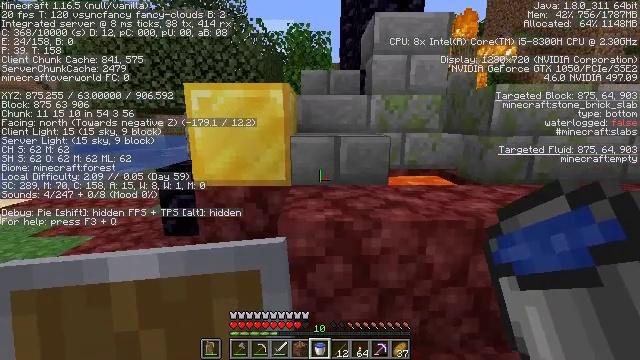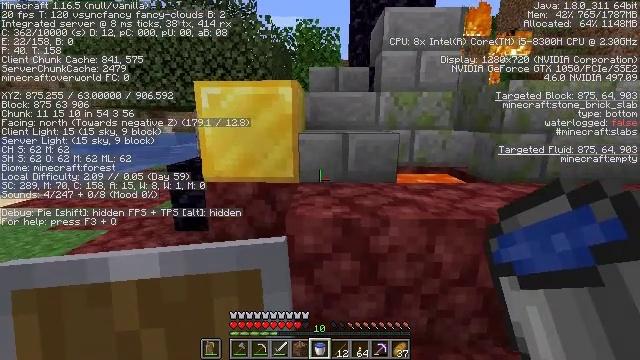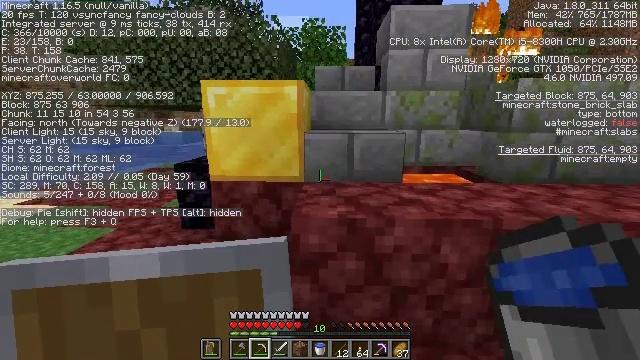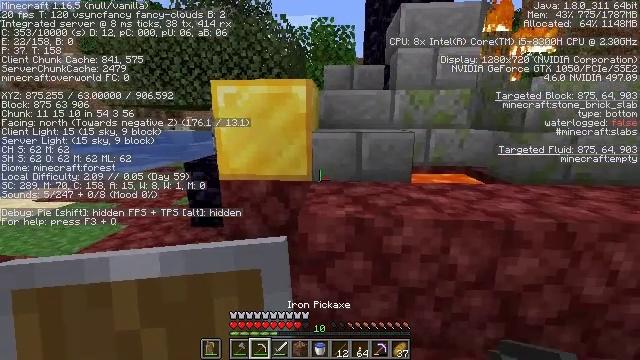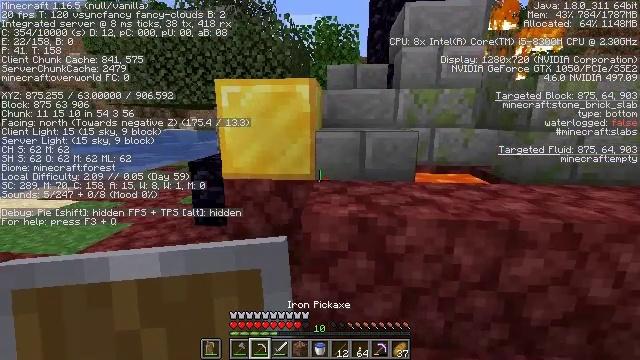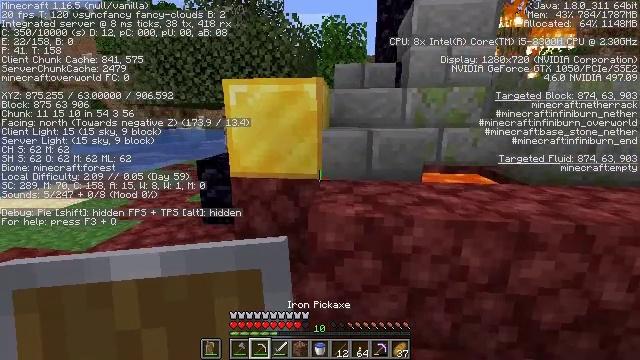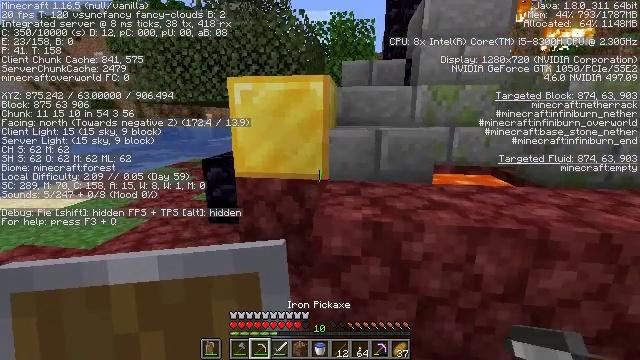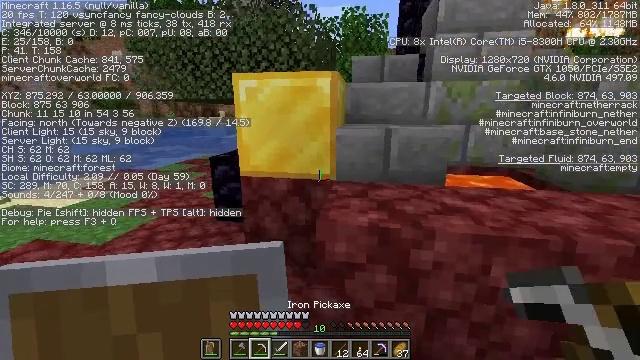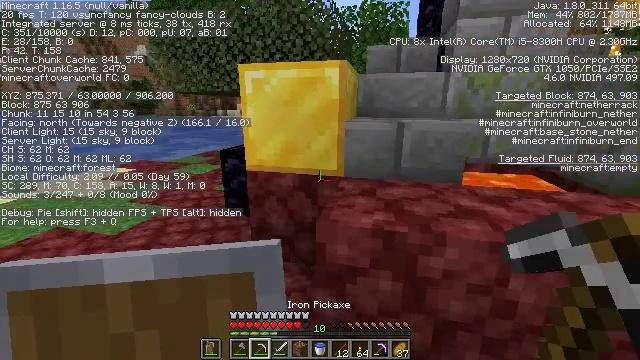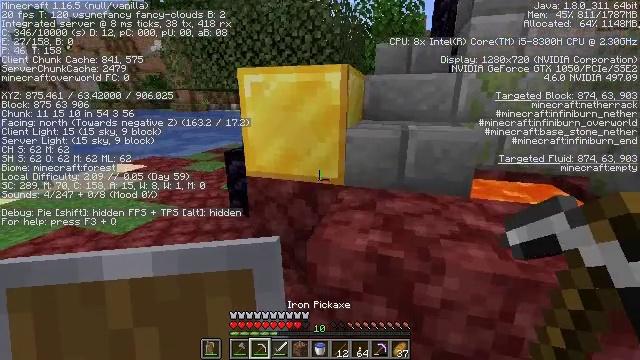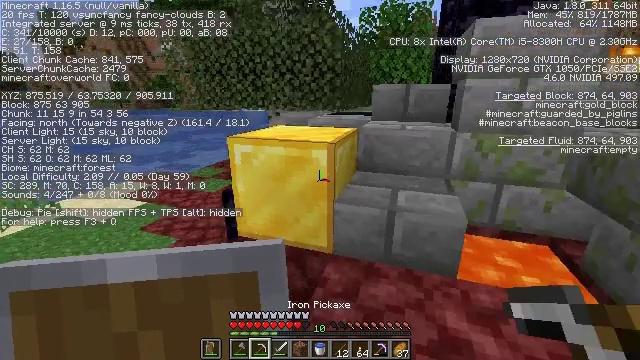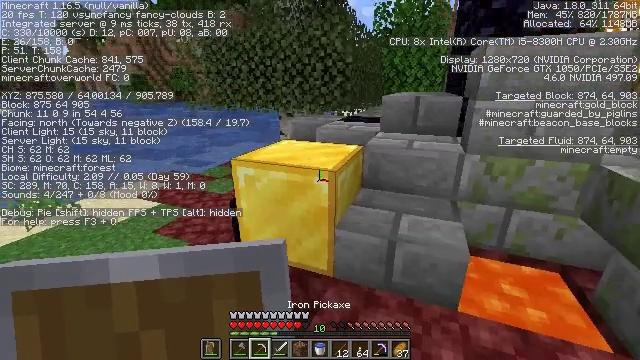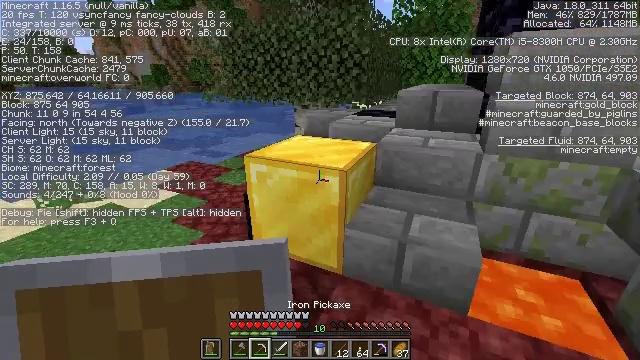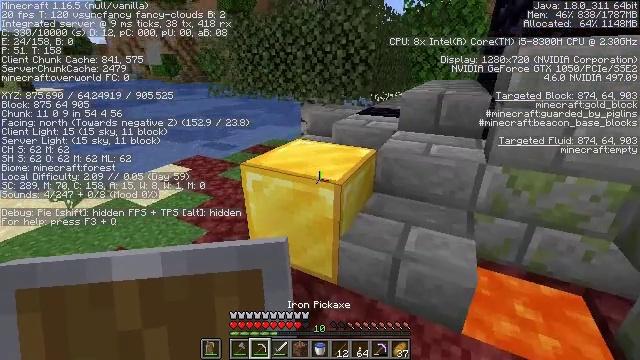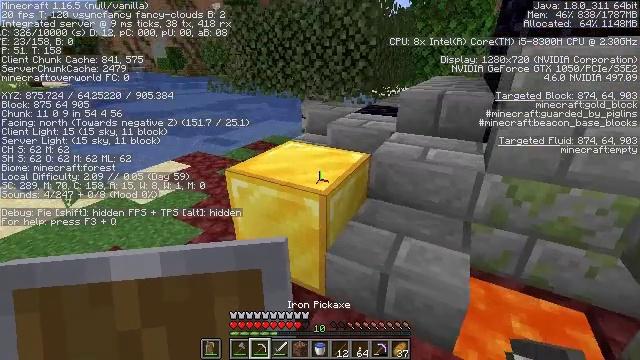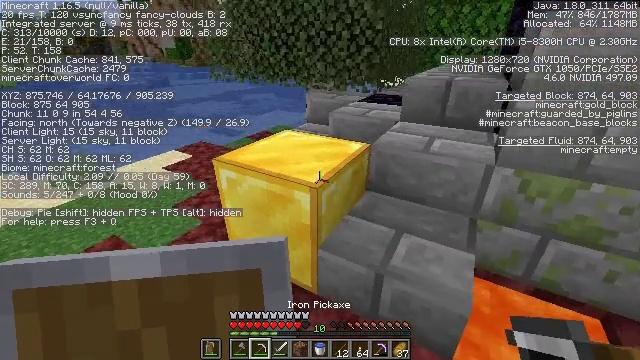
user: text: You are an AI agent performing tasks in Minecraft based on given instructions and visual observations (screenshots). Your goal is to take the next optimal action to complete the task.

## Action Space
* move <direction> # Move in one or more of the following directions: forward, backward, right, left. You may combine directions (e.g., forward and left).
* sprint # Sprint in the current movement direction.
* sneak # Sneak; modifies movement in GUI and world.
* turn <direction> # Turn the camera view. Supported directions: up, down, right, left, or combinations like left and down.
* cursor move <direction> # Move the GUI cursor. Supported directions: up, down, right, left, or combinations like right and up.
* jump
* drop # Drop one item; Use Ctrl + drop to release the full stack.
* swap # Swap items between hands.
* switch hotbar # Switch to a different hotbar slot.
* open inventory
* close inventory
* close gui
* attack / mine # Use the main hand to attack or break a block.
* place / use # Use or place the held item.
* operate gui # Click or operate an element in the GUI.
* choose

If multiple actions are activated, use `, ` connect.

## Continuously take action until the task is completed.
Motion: motion action
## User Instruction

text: Mine the gold block with a pickaxe.
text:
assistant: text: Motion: turn left
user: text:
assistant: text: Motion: turn left, switch to hotbar 2
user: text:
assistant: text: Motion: turn left, switch to hotbar 2
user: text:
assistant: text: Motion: switch to hotbar 2
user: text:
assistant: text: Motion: turn left
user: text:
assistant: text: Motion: move forward, turn left
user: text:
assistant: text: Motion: move forward and move right, turn left
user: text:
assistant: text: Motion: move forward and move right, turn left and down
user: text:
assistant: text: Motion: move forward and move right, turn left and down, jump
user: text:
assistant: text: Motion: move forward and move right, turn left, jump
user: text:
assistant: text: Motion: move forward and move right, turn left and down, jump
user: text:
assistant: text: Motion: move forward and move right, turn left and down, jump
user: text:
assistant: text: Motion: move forward, turn left and down
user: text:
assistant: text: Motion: move forward, turn left and down
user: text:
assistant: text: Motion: move forward, turn left and down
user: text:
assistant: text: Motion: move forward, turn left and down
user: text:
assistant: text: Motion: move forward, turn left and down
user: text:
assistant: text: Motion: no_op
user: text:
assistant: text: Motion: attack / mine
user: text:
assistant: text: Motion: attack / mine
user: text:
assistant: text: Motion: attack / mine
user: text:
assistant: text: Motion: attack / mine
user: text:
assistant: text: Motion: attack / mine
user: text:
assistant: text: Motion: attack / mine
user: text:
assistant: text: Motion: attack / mine
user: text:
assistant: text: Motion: attack / mine
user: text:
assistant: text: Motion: attack / mine
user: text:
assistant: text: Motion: attack / mine
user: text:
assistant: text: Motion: attack / mine
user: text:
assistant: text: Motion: attack / mine